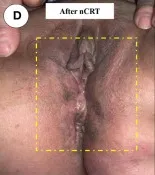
Physical examination. The scope of lesions were marked in yellow dotted line, the most typical lesion was marked in yellow arrow. The image of the dissected specimen.
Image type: radiology (ct)